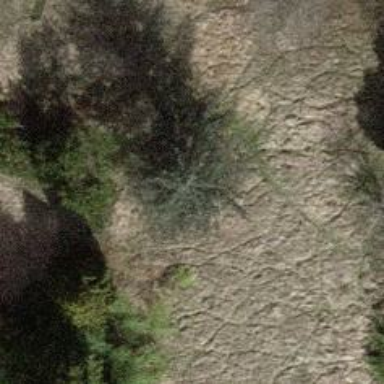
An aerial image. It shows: Evergreen tree with needle-leaved leaves.